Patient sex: F
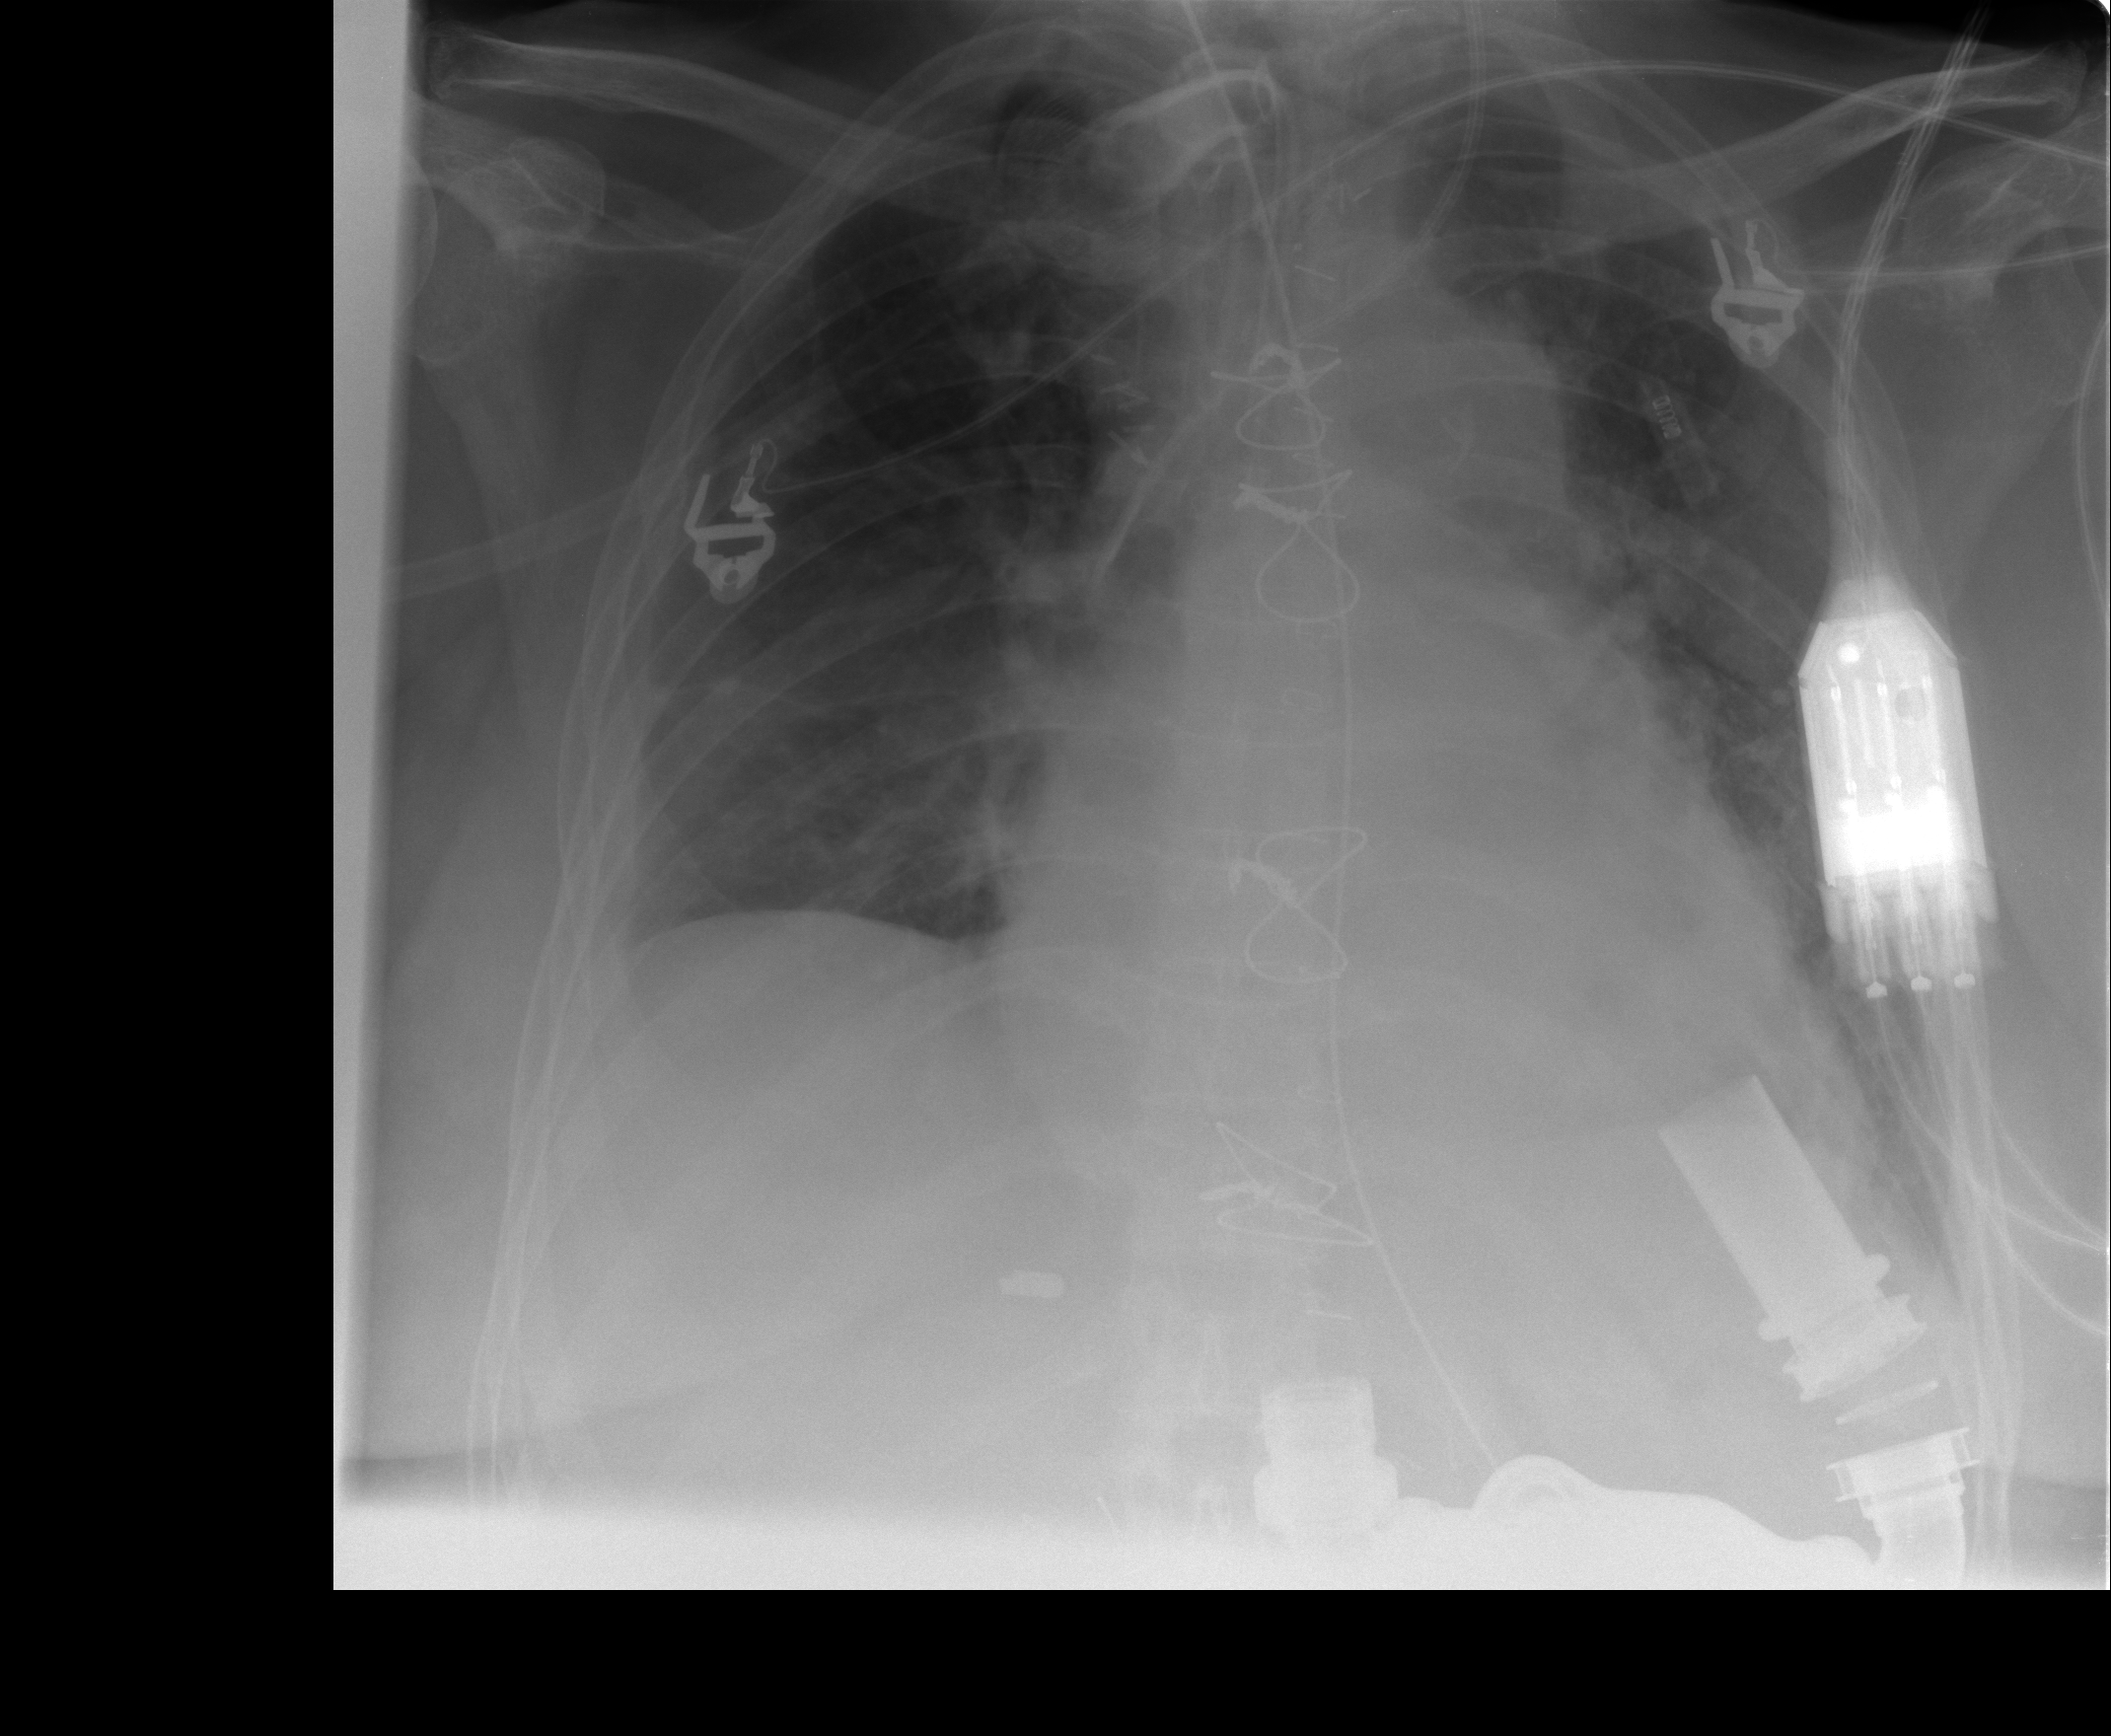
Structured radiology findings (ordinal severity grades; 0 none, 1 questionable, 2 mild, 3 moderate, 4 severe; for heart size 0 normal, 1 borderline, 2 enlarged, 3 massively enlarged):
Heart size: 2
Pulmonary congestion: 2
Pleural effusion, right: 1
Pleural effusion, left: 1
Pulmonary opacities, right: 0
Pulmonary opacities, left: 0
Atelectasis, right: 2
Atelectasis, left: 2